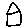
Label: house